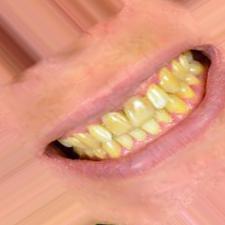
Condition: Tooth Discoloration